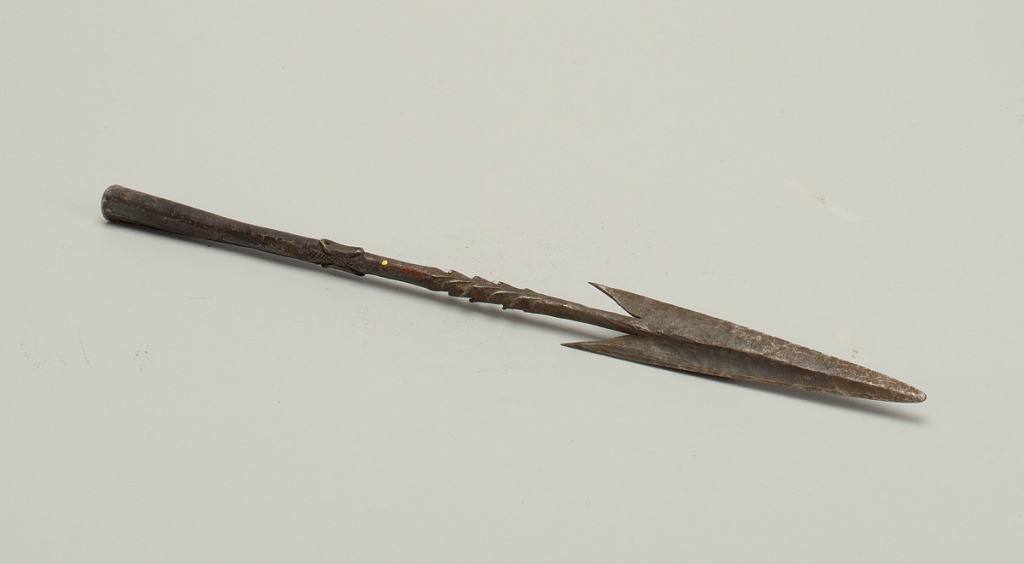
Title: Spearhead
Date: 19th century
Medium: steel
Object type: spearhead
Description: Long flat head with two rear barbs above series of 15 projecting barbs; the whole above a series of 8 opposed barbs at the head of the tapering hollow socket.